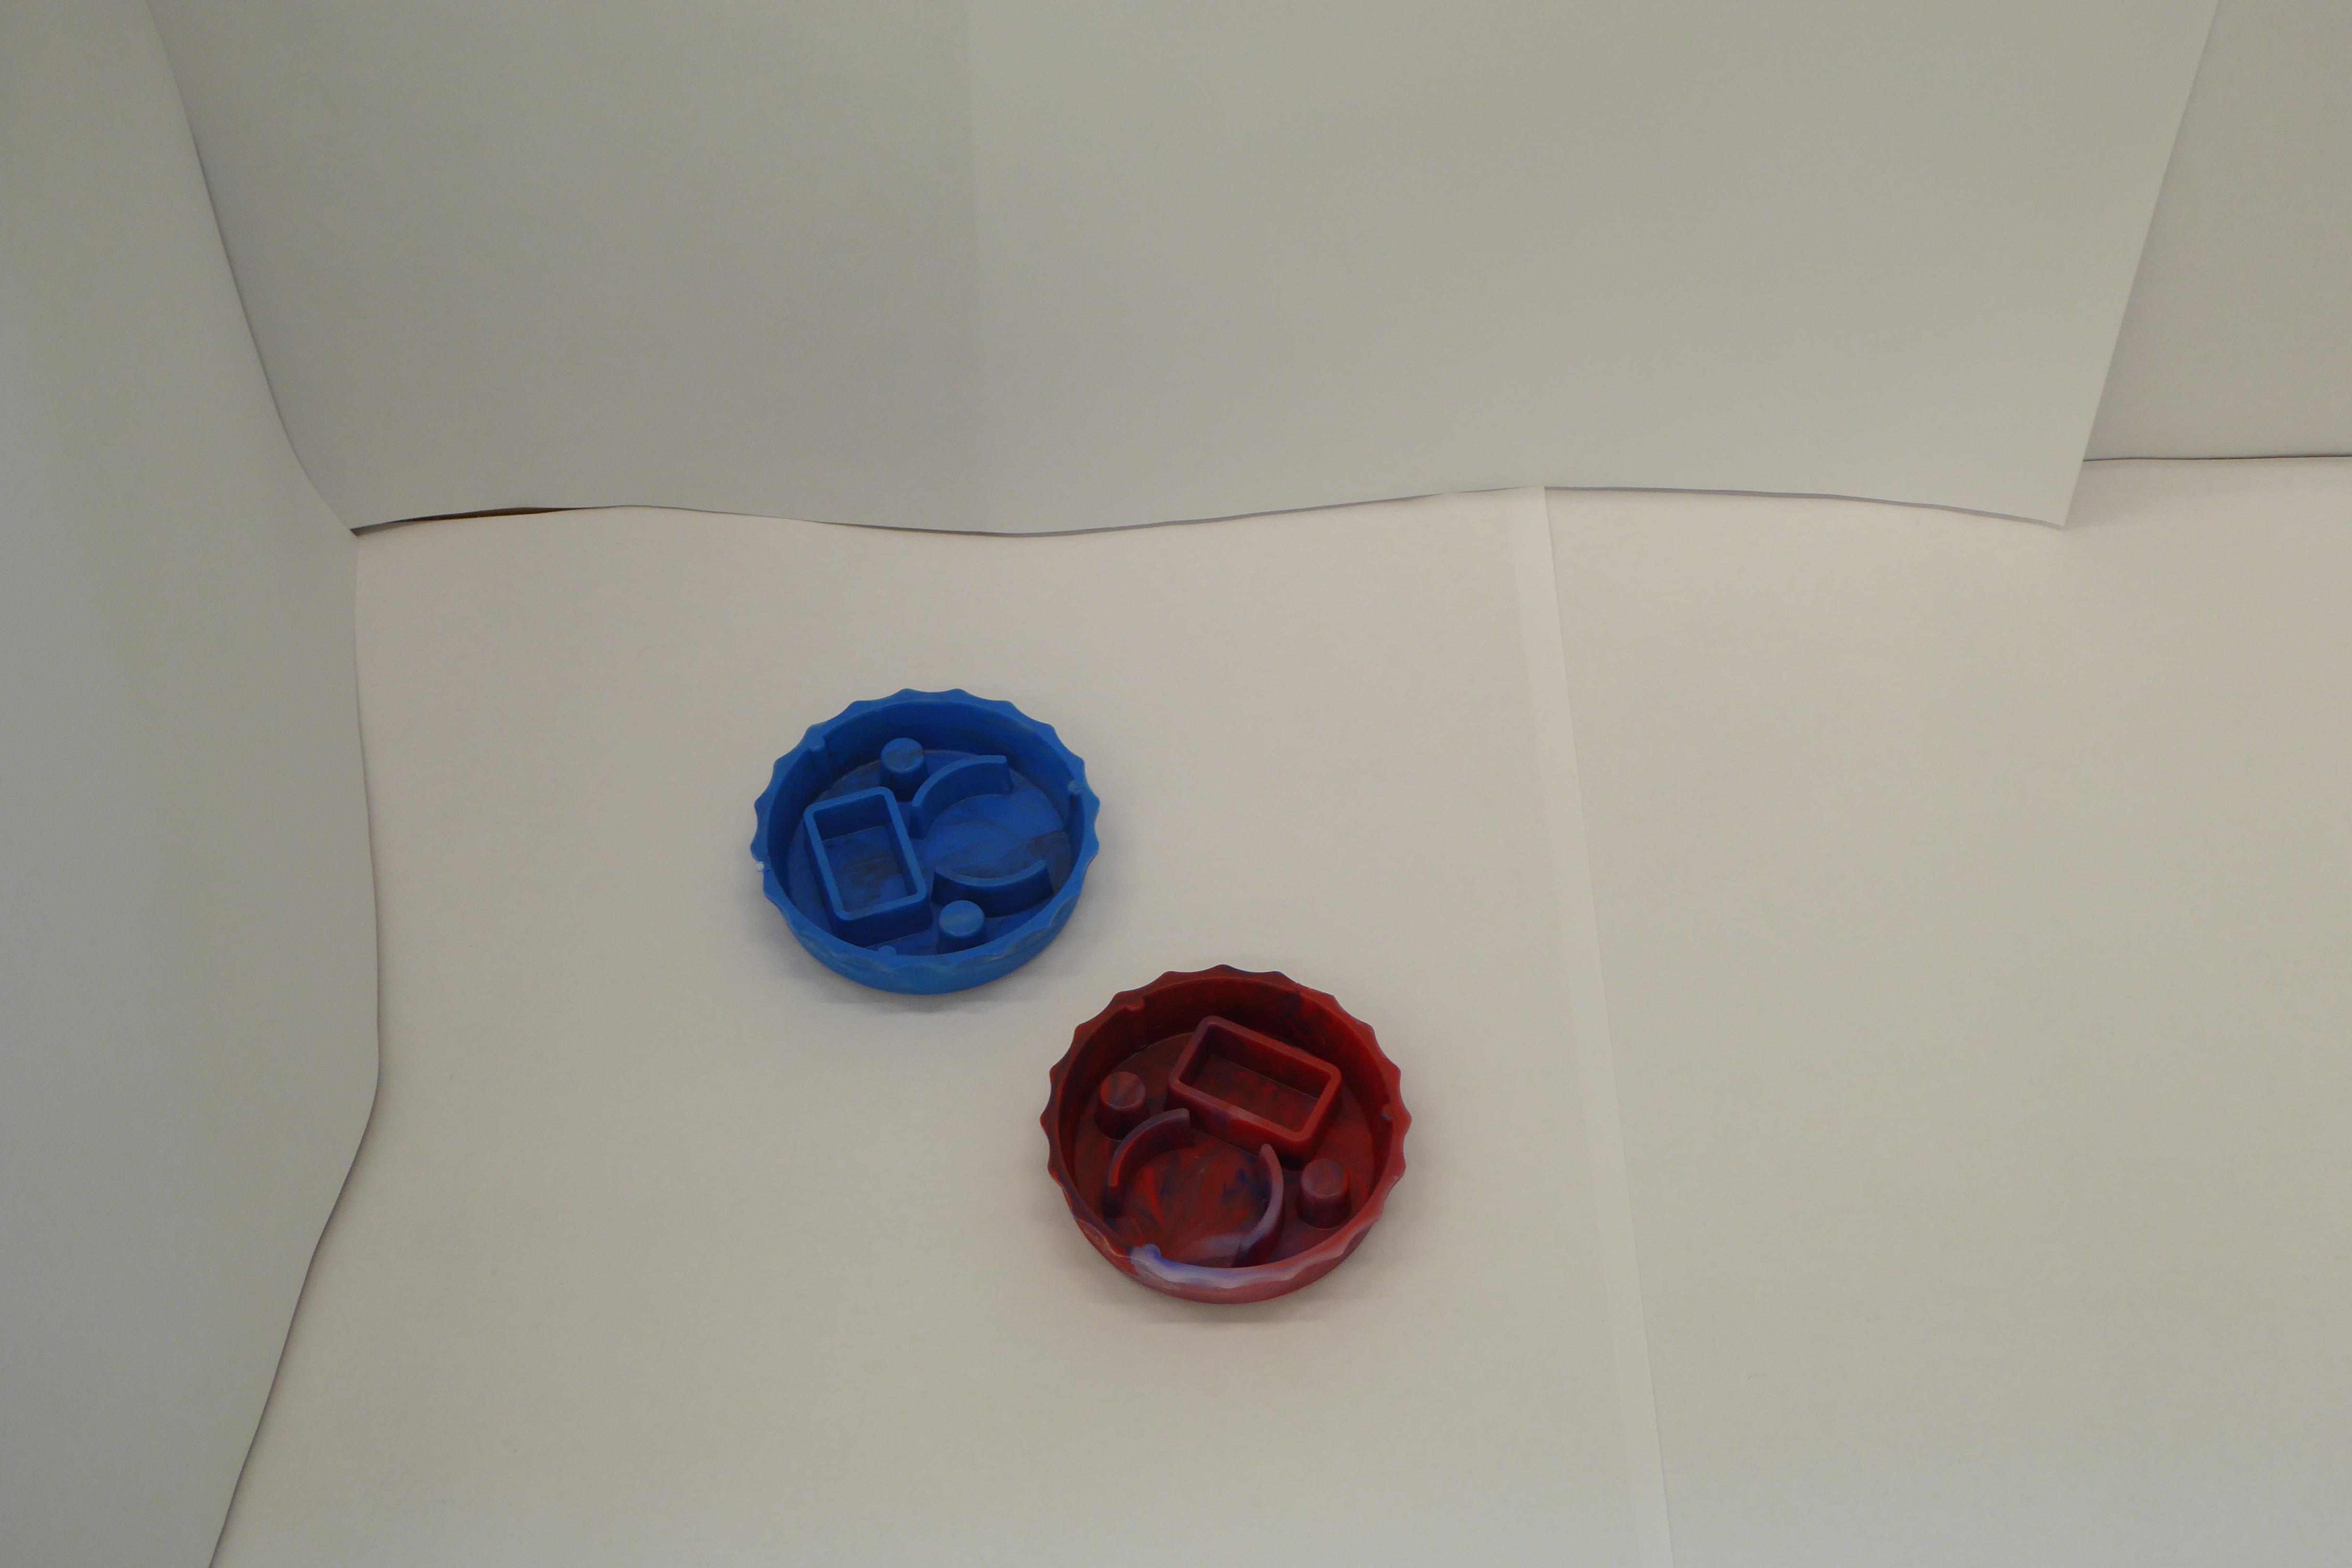
Label: Bottle Opener - Cover